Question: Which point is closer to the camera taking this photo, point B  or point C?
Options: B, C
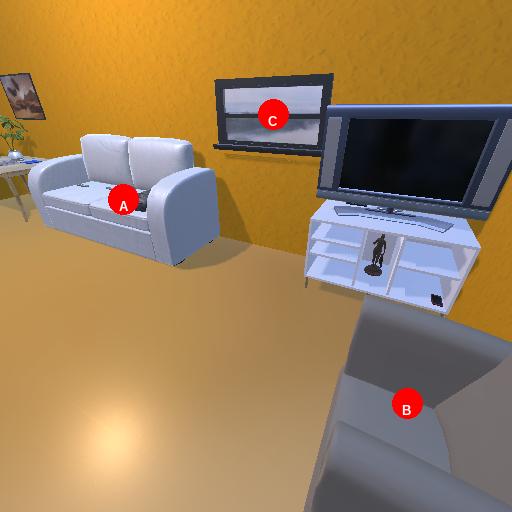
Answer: B